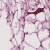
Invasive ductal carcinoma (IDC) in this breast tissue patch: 0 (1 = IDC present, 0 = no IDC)